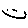
Label: smiley face